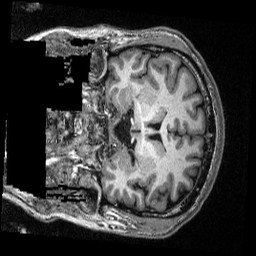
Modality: T1w
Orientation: coronal
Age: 32
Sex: male
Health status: ill
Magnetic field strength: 3 T
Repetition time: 2.53 s
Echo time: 0.00331 s